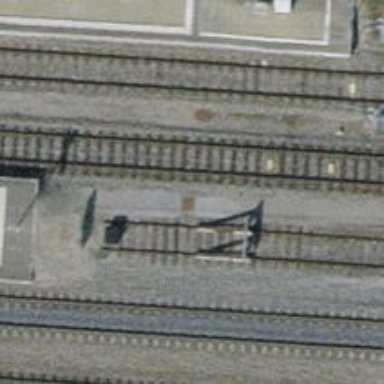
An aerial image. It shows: Railway buffer stop.